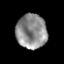
Tissue: prostate
Cell type: Epithelial cells
Senescence score: 0.3339
Nuclear area (px): 1029
Mean DAPI intensity: 142.557